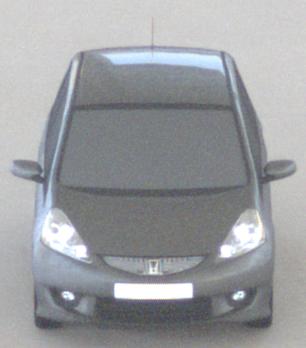
Make: Honda
Model: Jazz 1.2
Detailed model: Jazz (III) (11/08 - 04/11)
Model produced from: 2008/11
Model produced until: 2010/10
Doors: 5
Color: gray
Road condition: dry road
Daytime: morning or afternoon
Contrast: low contrast